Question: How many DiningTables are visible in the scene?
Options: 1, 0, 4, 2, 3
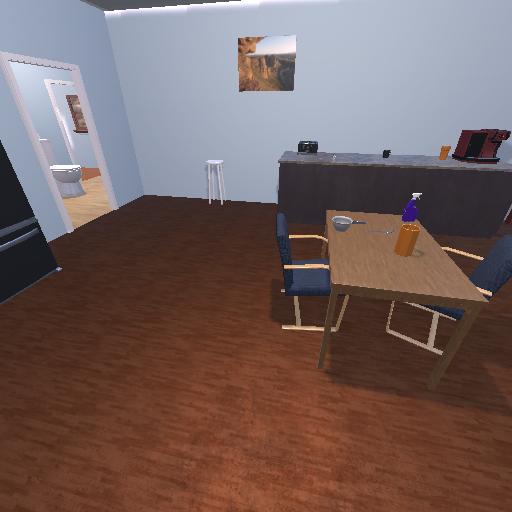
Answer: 1